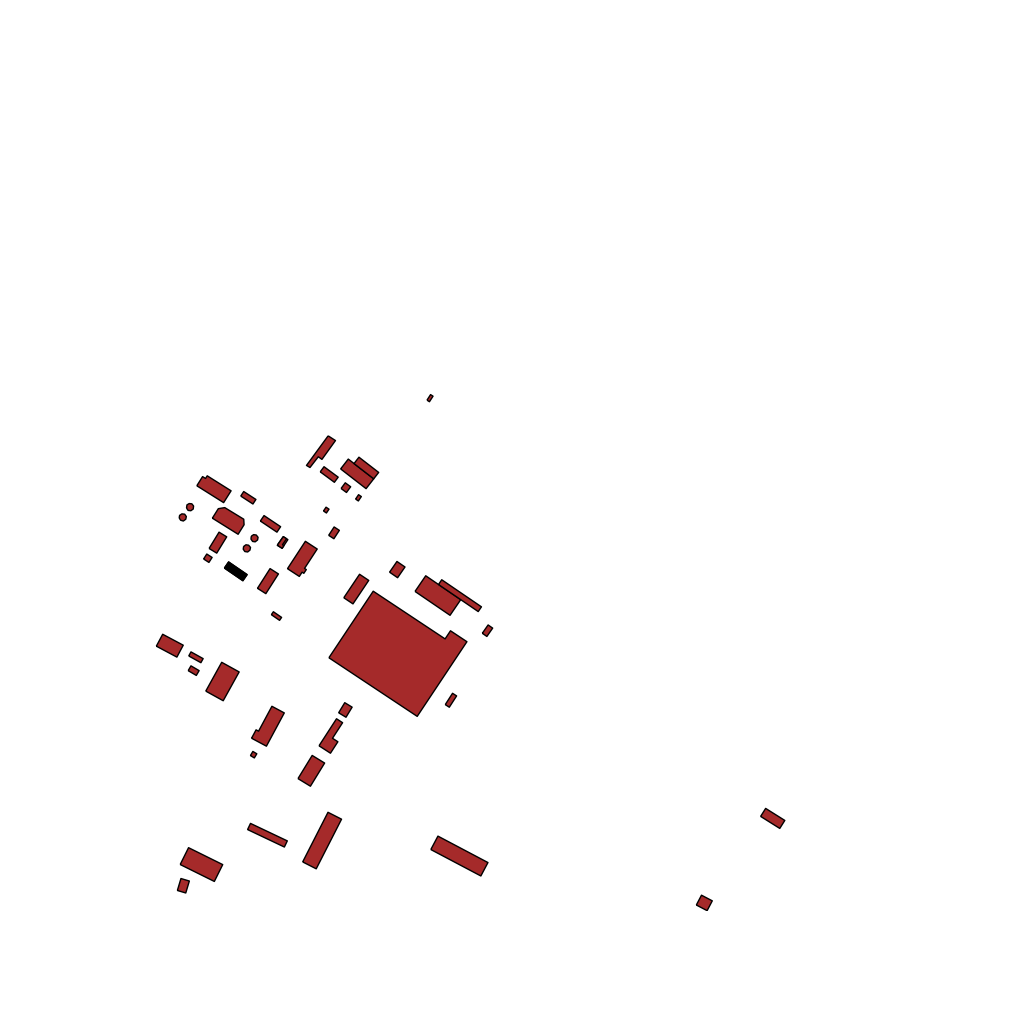
Tags: overhead vector_map, industrial, recreation, residential, special, individual_rise, low_rise, density_1, Building, Facility, 1.0 km²